Question: I am using SQL Server 2008 and I'm trying to produce a custom xml using 'EXPLICIT' mode with 'FOR XML'.
I have the one to many relation having following query
'''
select
p.personid, p.firstname, a.P_City
from
tblPeople p with (nolock)
left outer join
tblAddresses a with (nolock) on p.personid = a.personid
where
p.personid = 120773
'''

I want person as parent and address as child may be multiple because people to address having one to many relation.
I wrote the following query
'''
select 1 as TAG,
null as parent,
p.personid as [person!1!personid],
p.FirstName as [person!1!firstname],
null as [addr!2!]
from tblPeople p with (nolock) where p.PersonID in (120773,117396)
union all
select 2,1,
p.PersonID, p.FirstName, a.P_City from tblAddresses a with(nolock), tblPeople p
where p.PersonID=a.PersonID and p.PersonID in (120773,117396)
for xml explicit
'''
Output as follows, it is broken xml with person nested there is some thing wrong with my code for sure.
'''
<person personid="117396" firstname="David"/>
<person personid="120773" firstname="Doyle">
<addr>Mount Rainier</addr>
<addr>Annapolis</addr>
</person>
'''
Can some one please help me out !!!
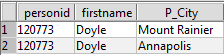
Answer: I would recommend to ditch 'FOR XML EXPLICIT' and use 'FOR XML PATH/ROOT' instead.
Using this query here:
'''
select
p.personid AS "@ID",
p.firstname, p.LastName,
(
SELECT AddressID AS "@ID", City
FROM dbo.Address a
WHERE a.PersonID = p.PersonID
FOR XML PATH('addr'), TYPE
) AS Addresses
from
Person p with (nolock)
where
p.personid = 120773
FOR XML PATH('Person'), ROOT('People')
'''
you'll get this output XML:
'''
<People>
<Person ID="120773">
<firstname>John</firstname>
<LastName>Doyle</LastName>
<Addresses>
<addr ID="1">
<City>Annapolis</City>
</addr>
<addr ID="2">
<City>Mount Rainier</City>
</addr>
</Addresses>
</Person>
</People>
'''
Tweak it as necessary. Read more details about <URL>.